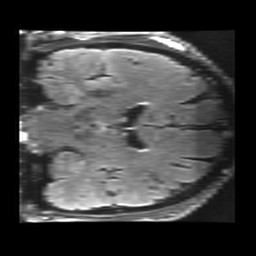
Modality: FLAIR
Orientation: coronal
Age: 75
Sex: male
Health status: healthy
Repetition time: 12 s
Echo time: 0.09782 s